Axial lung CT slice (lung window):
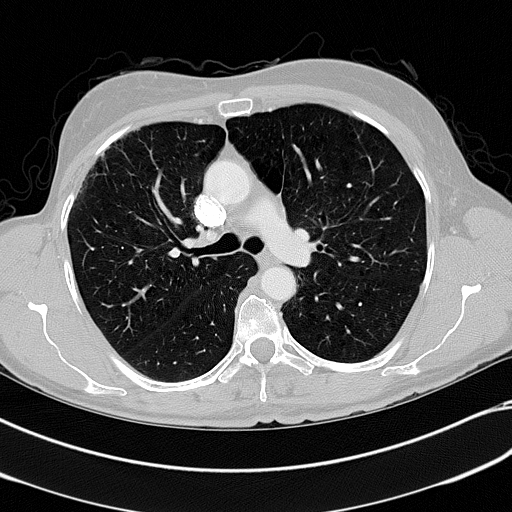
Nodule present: no